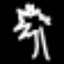
Label: palm tree